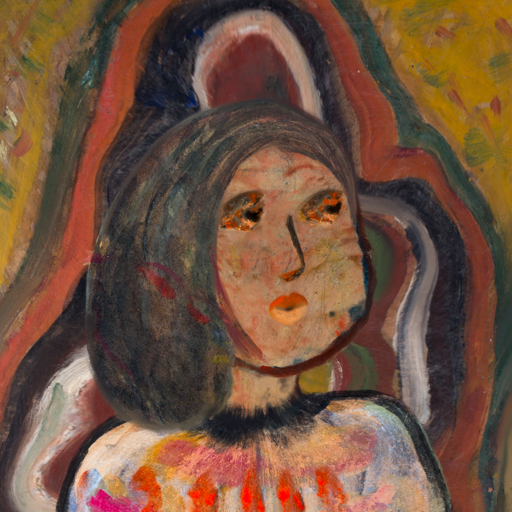
Background: AfterRaid, Head And Neck Side: Orphan, Face Side: Gypsy_Queen, Bust: Childish, Hair Side: Gypsy_Mother, Head Accessory: Blank, Second Necklace: Blank, Necklace: Blank, Baby: Blank